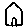
Label: house